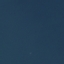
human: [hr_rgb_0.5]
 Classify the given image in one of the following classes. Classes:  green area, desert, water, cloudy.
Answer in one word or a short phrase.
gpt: water